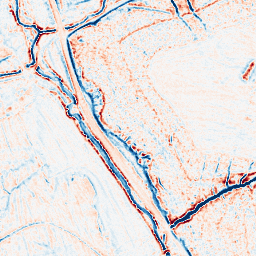
Category: edge_preserving
Decomposition family: bilateral
Decomposition parameters: d: 9
sigma_color: 25
sigma_space: 25
Upsampling method: sinc_hamming
Upsampling parameters: scale: 4
kernel_size: 8
Upsampling scale: 4